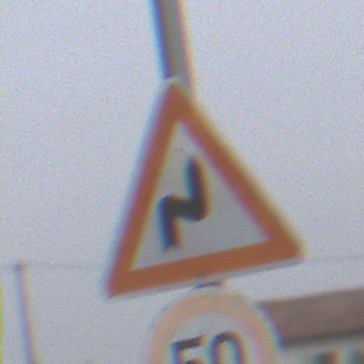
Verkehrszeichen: DoppelkurveRechts
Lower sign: Geschwindigkeit50
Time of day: Midday
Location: Outdoor (Suburban)
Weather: Overcast
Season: NotSpecified
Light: Natural